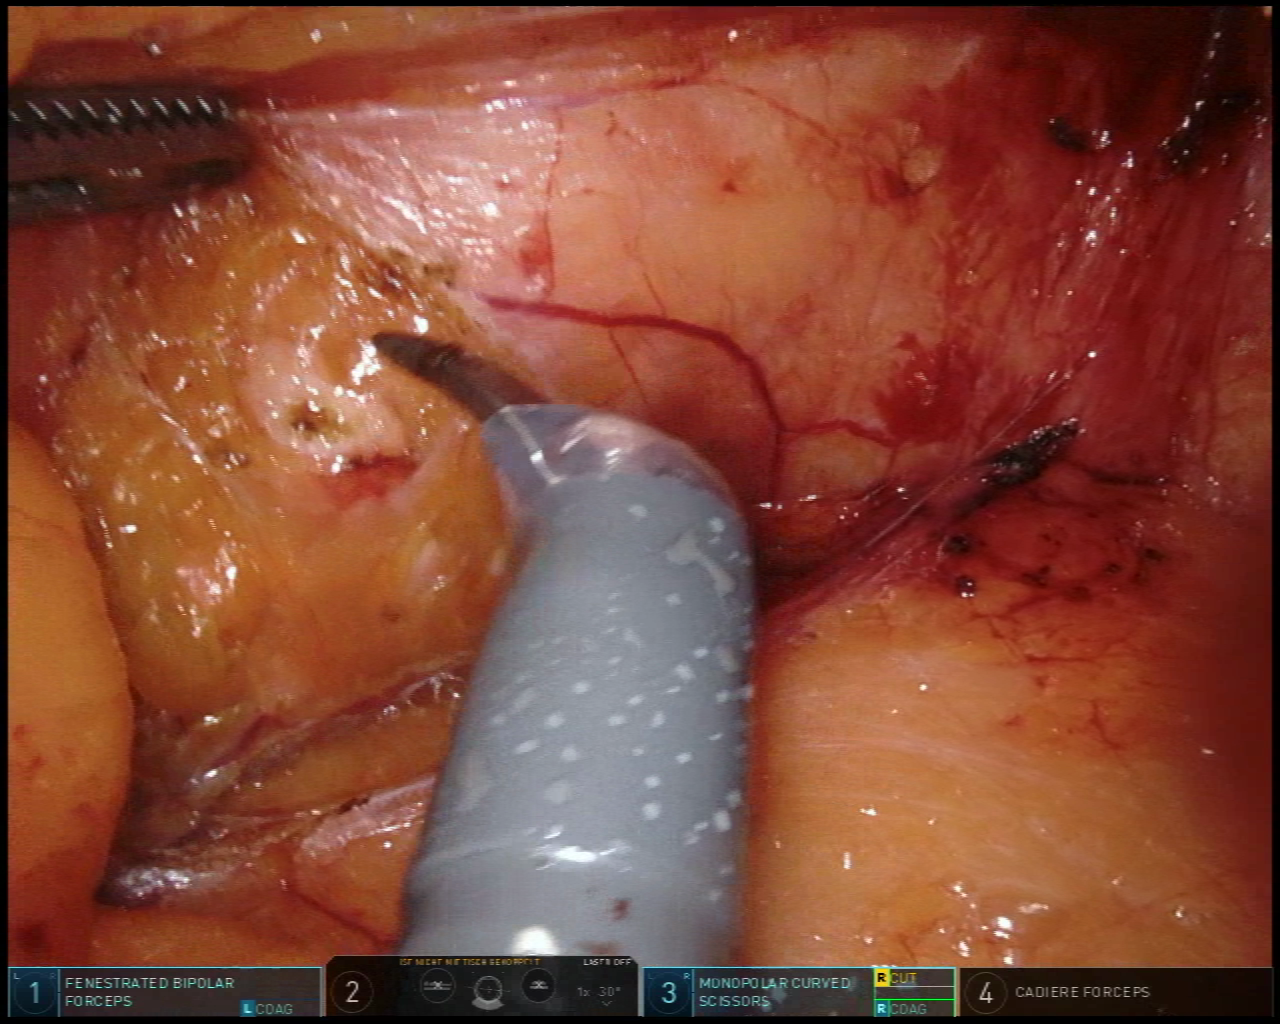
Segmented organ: pancreas
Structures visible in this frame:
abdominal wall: no
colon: no
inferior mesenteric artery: no
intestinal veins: no
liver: no
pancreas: yes
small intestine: no
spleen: no
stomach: no
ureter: no
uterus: no
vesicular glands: no